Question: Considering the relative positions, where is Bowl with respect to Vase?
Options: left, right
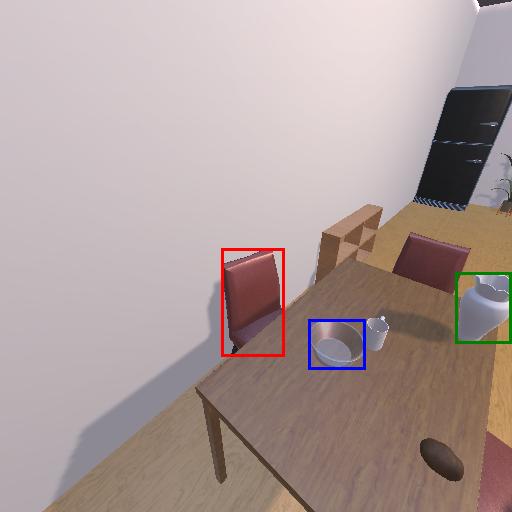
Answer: left